Question: I'm attempting to populate my world with agents whose traits are from a csv file. The file looks like this:
I'm pretty fluent in other areas of NetLogo but this is the first time diving in to external data inputs.
I've looked in other places but and other topics are only for populating a list of data. The official help and dictionary seem to have big differences pre-and post- v 5.1 so I'm not sure if the help guides I'm finding are accurate to the latest version.
I don't even particularly care if a large list (or list of lists) is produced or if while reading the data line-by-line, it wipes the previous lines' data after producing an agent.
I've tried using the help given here: <URL>
but that seems to throw errors since my data is not only numbers. I would really appreciate assistance.
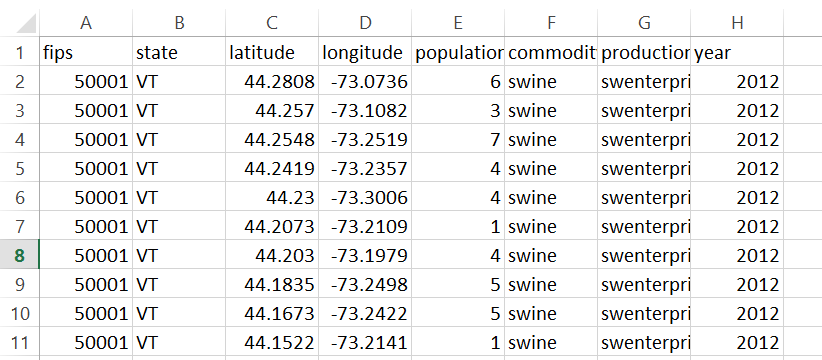
Answer: I believe you can modify my example to match your problem, in summary I first read the file into a global list, extracted the number of agents, assigned properties of agents at each tick and ran the simulation:
'''
extensions [csv]
Breed [Drivers Driver]
turtles-own[
Name
List-Of-Actions
]
globals [li]
to setup
ca
set li []
file-open "Time.csv"
load-Files-And-Set-The-List
CreateDrivers
Set-Agents-List-Of-Actions
reset-ticks
end
to load-Files-And-Set-The-List
if file-at-end? [ stop file-close ] ;; protect against end of file
while [not file-at-end? ]
[
let _line (csv:from-row file-read-line ",")
set li lput _line li
]
end
to Set-Agents-List-Of-Actions
let t []
foreach li
[
if position ? li > 0
[
ask turtles with [Name = (item 0 ?)]
[
set hidden? false
set List-Of-Actions lput ( list (item 1 ?) (item 2 ?) (item 3 ?)) List-Of-Actions
]
]
]
end
to go
ask Drivers
[
foreach List-Of-Actions
[
if ticks = (item 0 ?)
[
move-to patch (item 1 ?) (item 2 ?)
set List-Of-Actions remove ? List-Of-Actions
]
]
]
tick
end
to-report Driver-Names
let DriverNames []
foreach li
[
if position ? li > 0
[
set DriverNames lput (item 0 ?) DriverNames
]
]
set DriverNames remove-duplicates DriverNames
report DriverNames
end
to CreateDrivers
resize-world 0 500 0 3
set-patch-size 60
let n length Driver-Names
Foreach Driver-Names
[
create-Drivers 1
[
set Name ?
set shape "car"
set size 1
set hidden? true
set List-Of-Actions []
]
]
end
'''